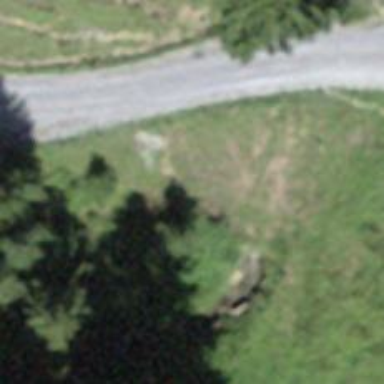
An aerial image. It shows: Culvert tunnel.